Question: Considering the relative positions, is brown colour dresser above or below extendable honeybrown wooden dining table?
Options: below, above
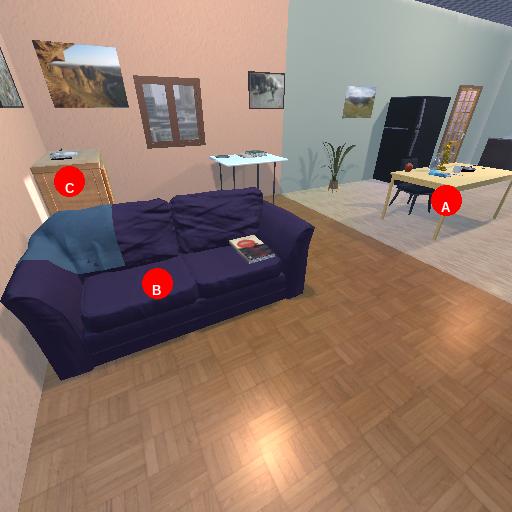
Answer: below